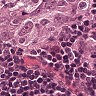
Metastatic tissue present: yes